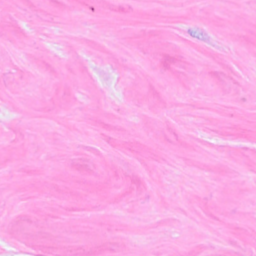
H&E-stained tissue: Breast